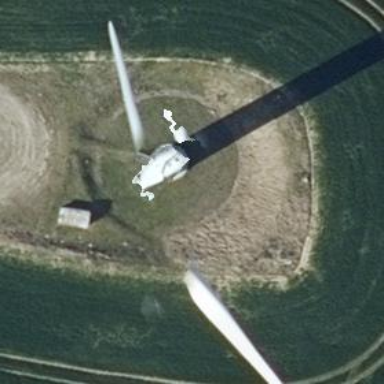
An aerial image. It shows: Wind generator using horizontal axis wind turbines.